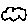
Label: cloud